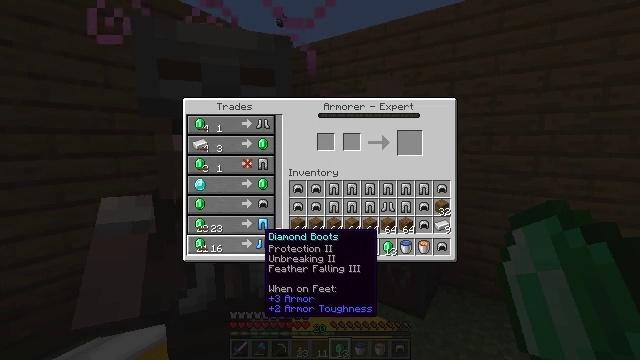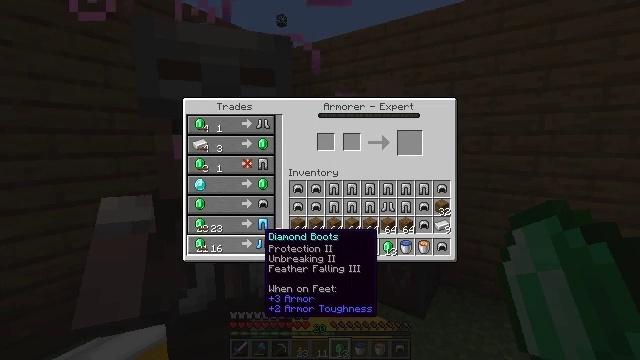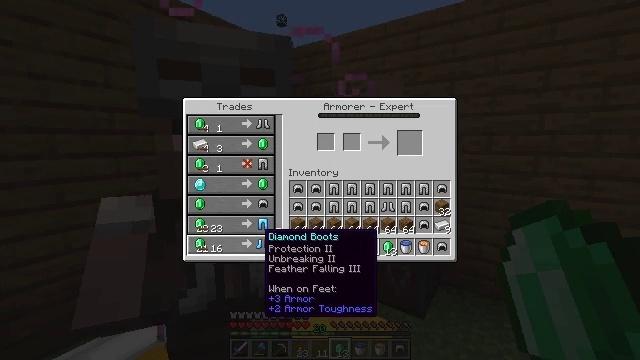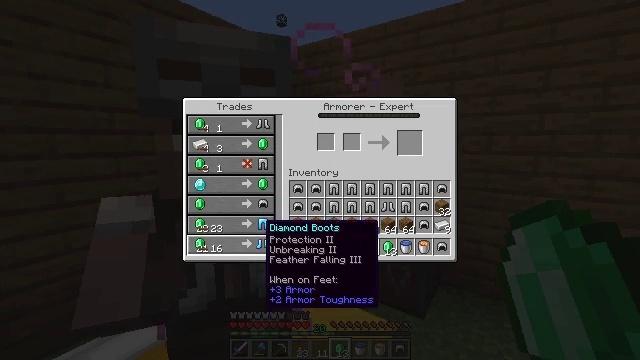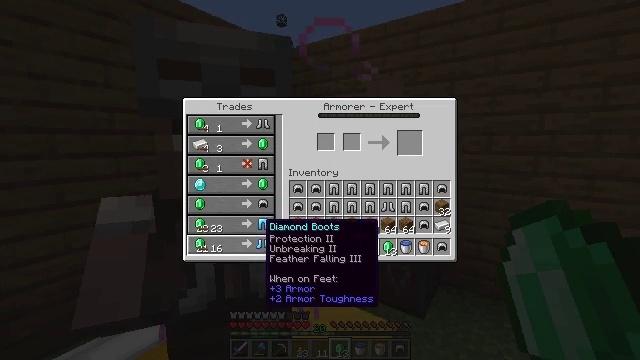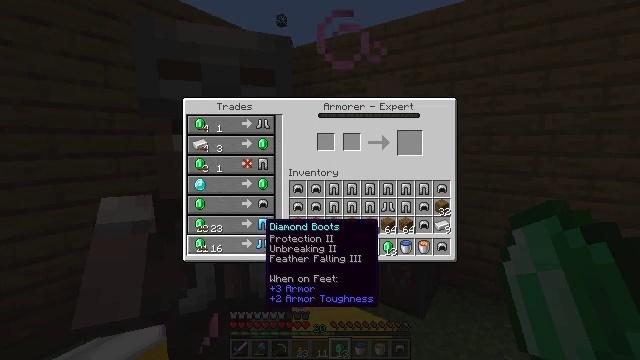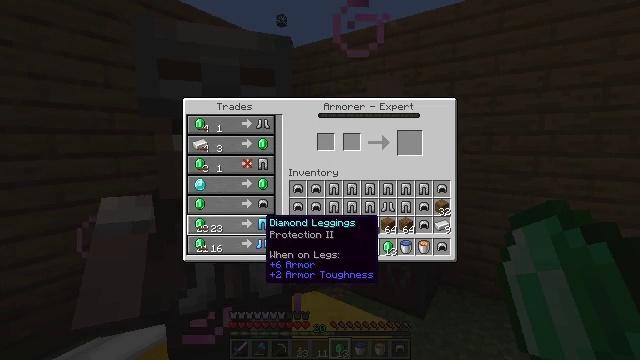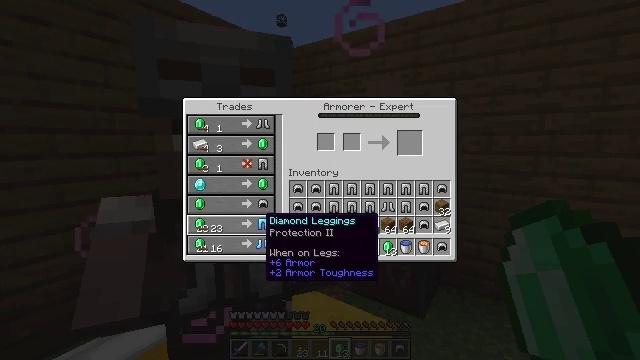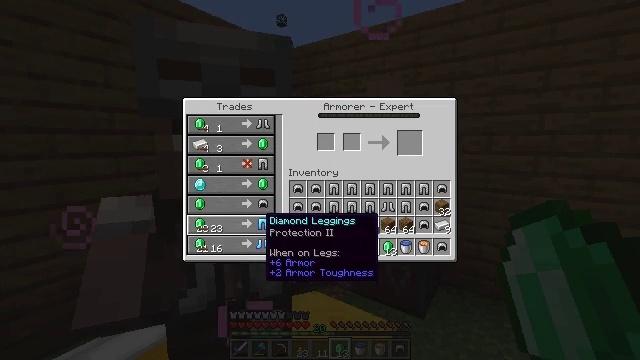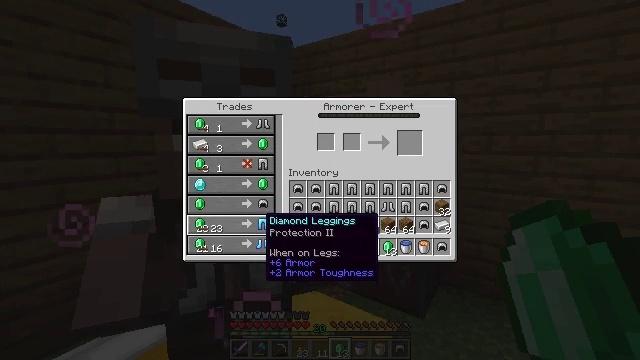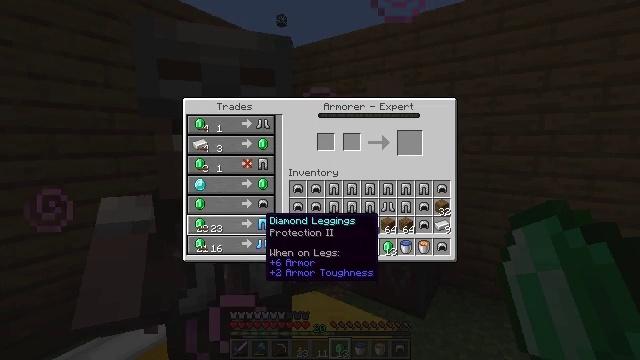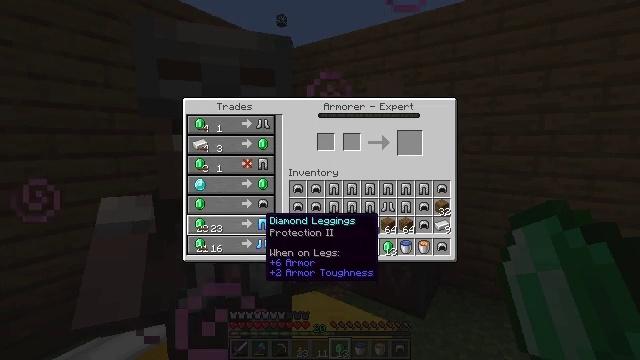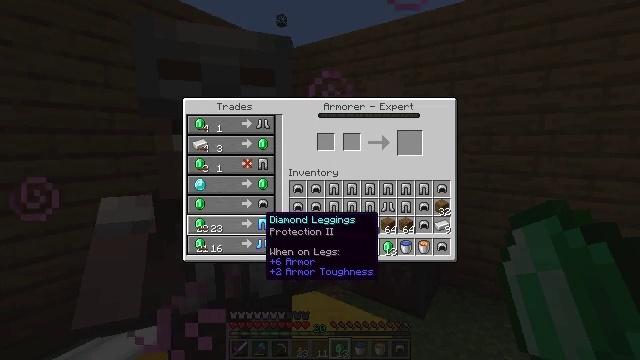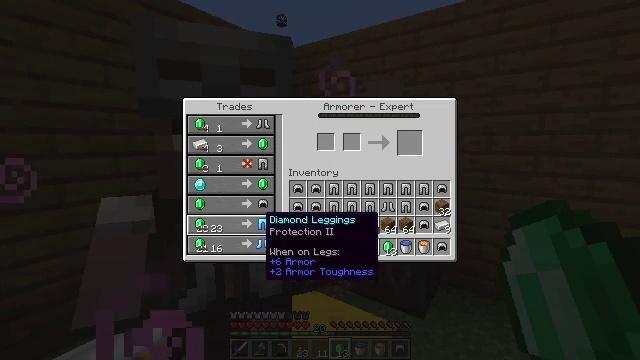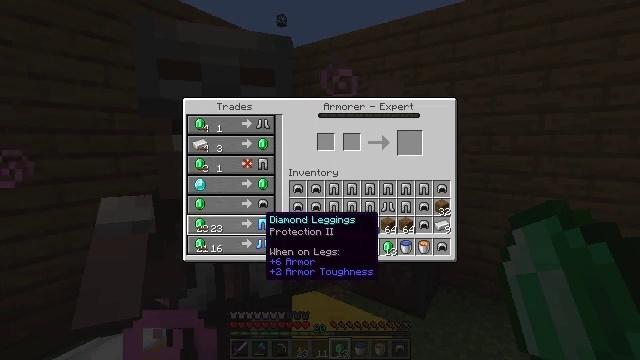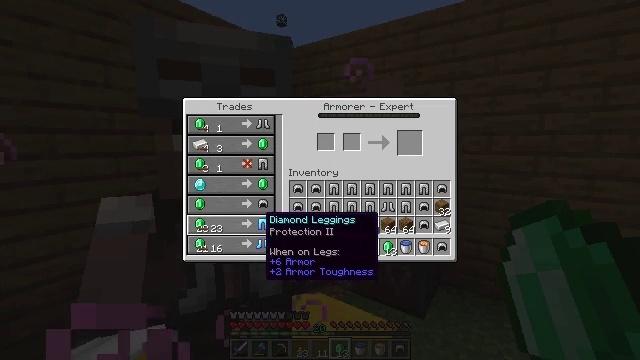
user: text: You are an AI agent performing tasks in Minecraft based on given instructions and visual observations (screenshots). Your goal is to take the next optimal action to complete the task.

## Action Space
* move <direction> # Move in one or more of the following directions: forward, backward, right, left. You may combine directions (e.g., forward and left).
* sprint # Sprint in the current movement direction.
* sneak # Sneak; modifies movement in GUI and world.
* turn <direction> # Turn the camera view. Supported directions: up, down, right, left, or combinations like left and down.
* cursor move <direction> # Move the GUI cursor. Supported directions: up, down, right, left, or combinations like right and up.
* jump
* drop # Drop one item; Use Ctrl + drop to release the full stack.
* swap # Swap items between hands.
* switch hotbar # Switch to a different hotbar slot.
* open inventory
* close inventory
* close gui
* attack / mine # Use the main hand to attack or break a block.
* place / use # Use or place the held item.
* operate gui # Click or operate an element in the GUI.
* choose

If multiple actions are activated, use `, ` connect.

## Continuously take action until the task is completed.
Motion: motion action
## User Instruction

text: Drop a chainmail helmet.
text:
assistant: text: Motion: no_op
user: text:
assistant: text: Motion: no_op
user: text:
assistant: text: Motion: cursor move up
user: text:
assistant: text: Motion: no_op
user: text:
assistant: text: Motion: no_op
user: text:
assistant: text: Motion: no_op
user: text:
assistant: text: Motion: no_op
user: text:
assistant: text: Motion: no_op
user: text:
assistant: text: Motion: no_op
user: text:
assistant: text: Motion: no_op
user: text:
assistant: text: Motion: no_op
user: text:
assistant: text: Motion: no_op
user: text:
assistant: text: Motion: no_op
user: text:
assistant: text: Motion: no_op
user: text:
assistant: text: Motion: no_op
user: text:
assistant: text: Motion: no_op
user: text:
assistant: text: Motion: no_op
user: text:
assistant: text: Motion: no_op
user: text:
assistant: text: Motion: close gui
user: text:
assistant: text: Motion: no_op
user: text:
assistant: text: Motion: turn left
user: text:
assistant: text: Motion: turn left and down
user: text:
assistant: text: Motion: move forward
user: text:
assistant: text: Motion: move forward, turn down
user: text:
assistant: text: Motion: move forward, turn right
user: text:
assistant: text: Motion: move forward, turn right
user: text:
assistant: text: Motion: turn right and down
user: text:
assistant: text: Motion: turn right and down
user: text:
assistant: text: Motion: move forward, turn right and up
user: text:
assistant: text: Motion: move forward